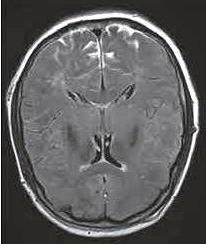
Label: notumor